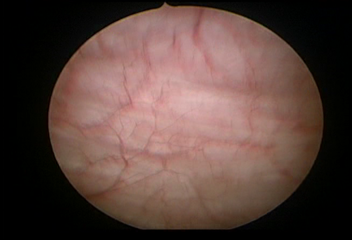
Modality: WLC
Class: Normal mucosa
Bladder cancer association: No